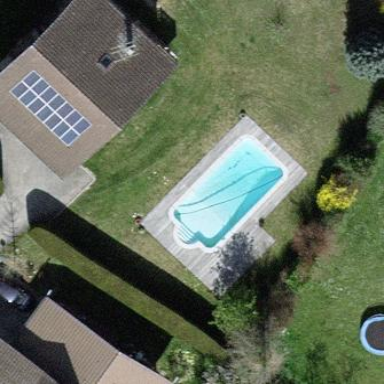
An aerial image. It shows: Swimming pool located in leisure land.